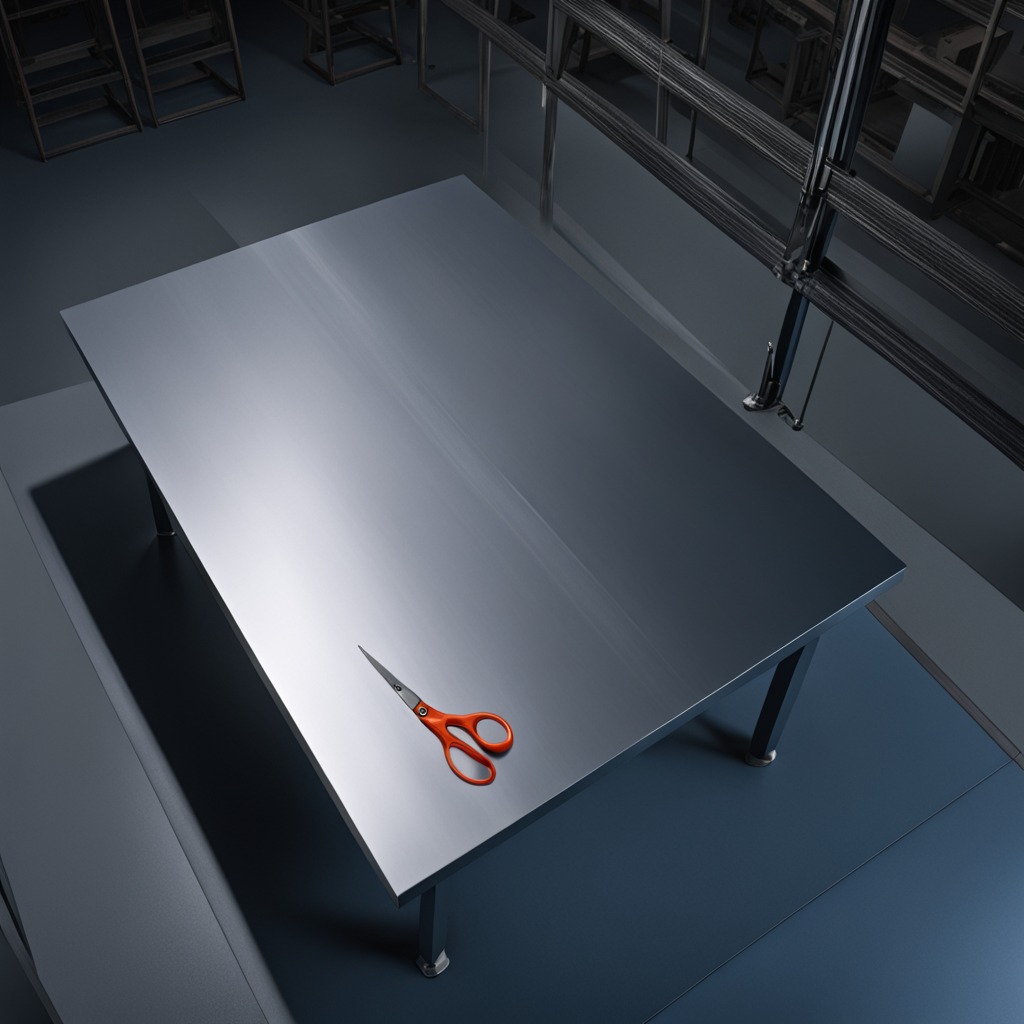
A scissor is lying on the tabletop.